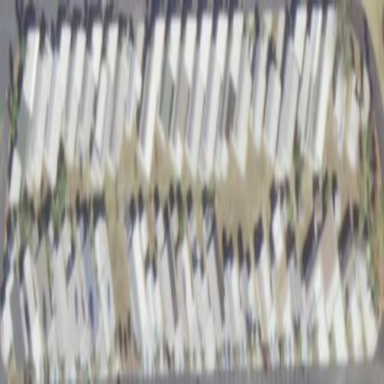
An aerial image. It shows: Residential area designated as trailer park.